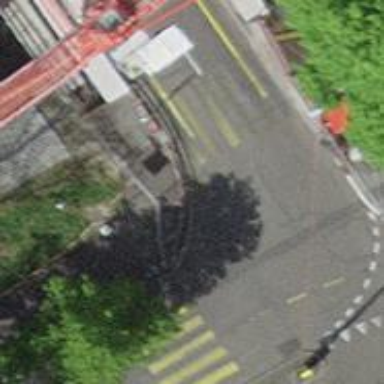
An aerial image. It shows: Uncontrolled zebra crossing on the road.